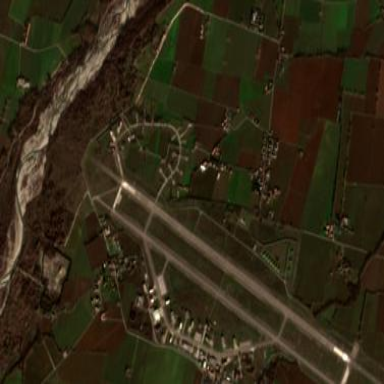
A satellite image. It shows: Military airfield located within larger aerodrome area.